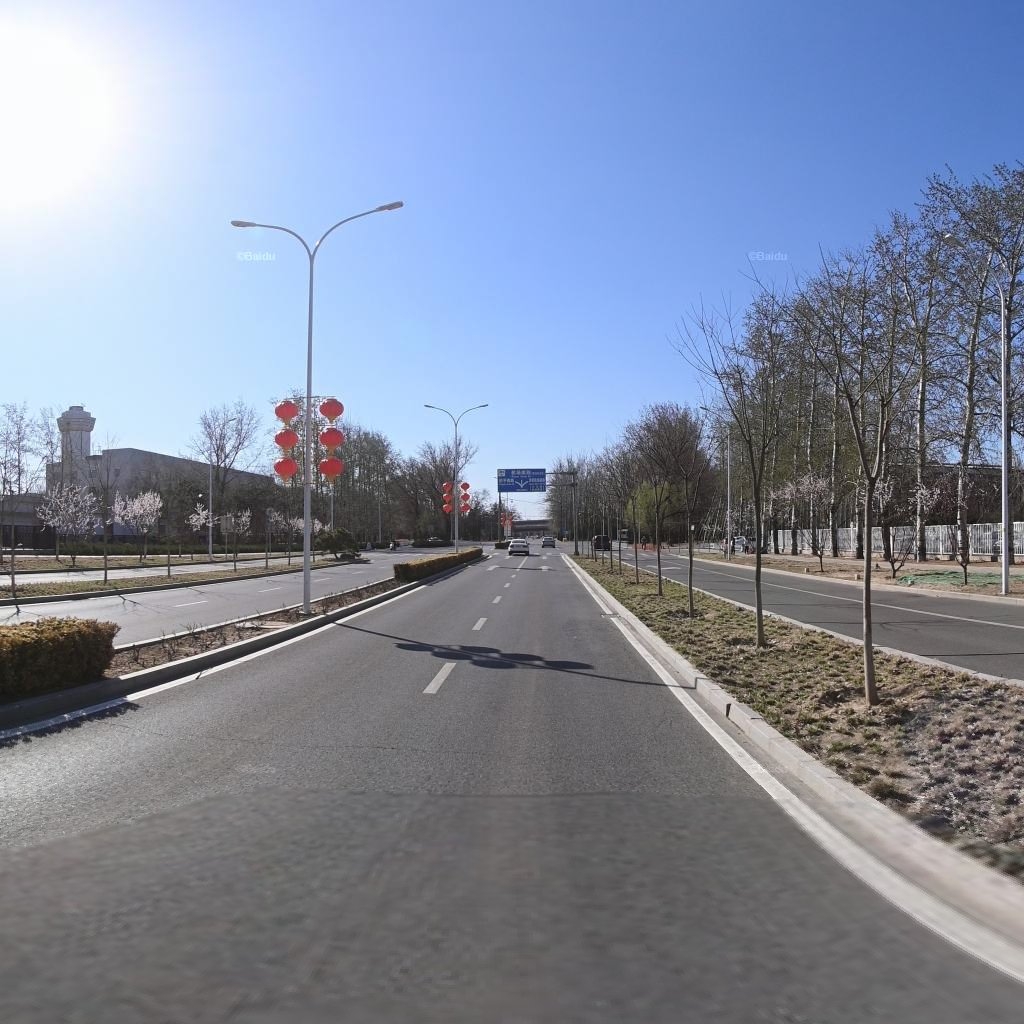
Region: Chaoyang
Road damage annotations: transverse crack